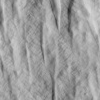
Atmospheric dust classification: not_dusty